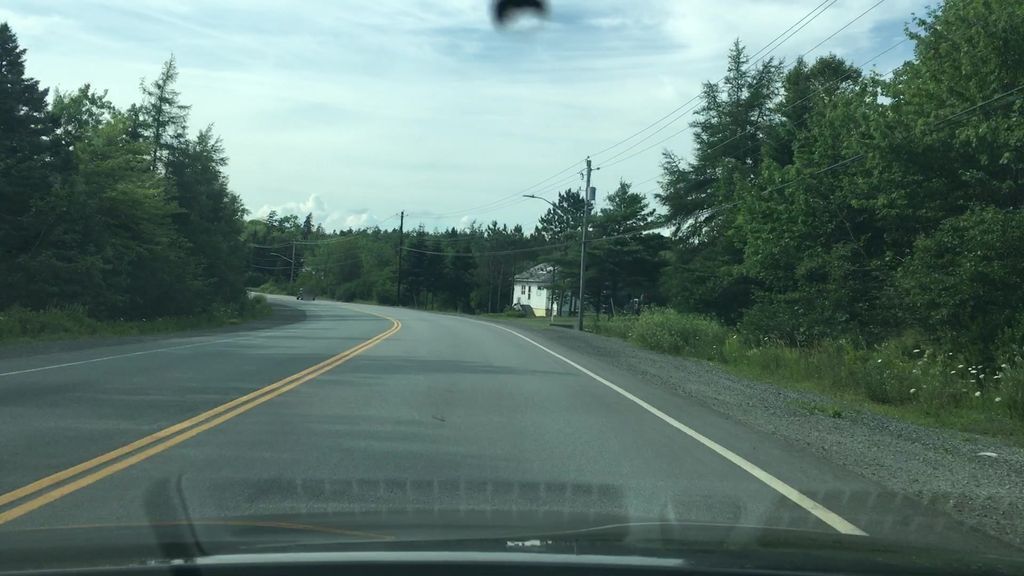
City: halifax